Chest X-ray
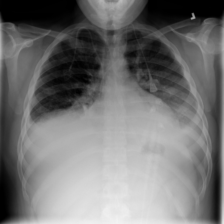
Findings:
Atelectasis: positive
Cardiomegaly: positive
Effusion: positive
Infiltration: negative
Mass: negative
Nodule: negative
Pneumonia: negative
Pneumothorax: negative
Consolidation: negative
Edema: negative
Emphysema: negative
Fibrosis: negative
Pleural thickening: negative
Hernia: negative